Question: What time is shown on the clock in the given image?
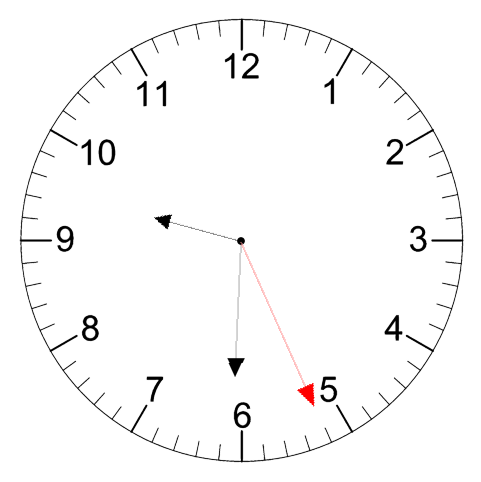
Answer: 09:30:26